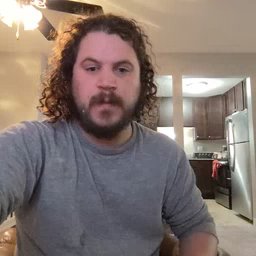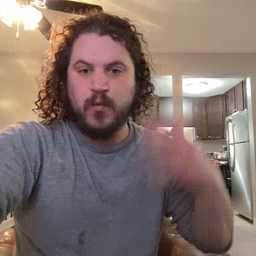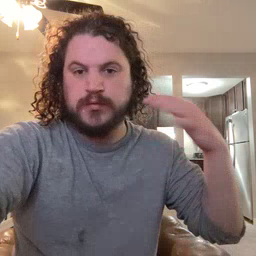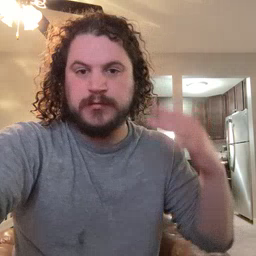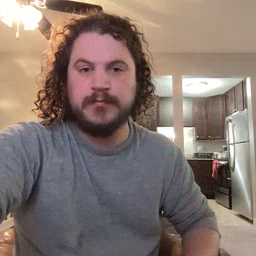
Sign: noisy